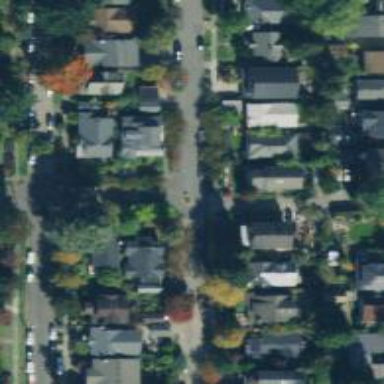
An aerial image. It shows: Residential road with separate sidewalk.